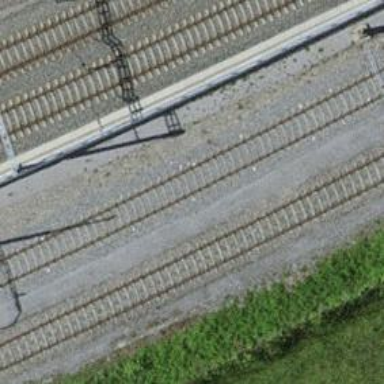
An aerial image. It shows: Rail yard with electrified contact lines for railway operations.